Question: I am trying to split a value in Nintex, Sharepoint 2010
My value: 'ABCDS456'
I want to split '""' and return this:
'ABCD'
'123456'
But when I try this, it returns an error:
'Error in regular expression action. parsing "" - Illegal \ at end of pattern.'

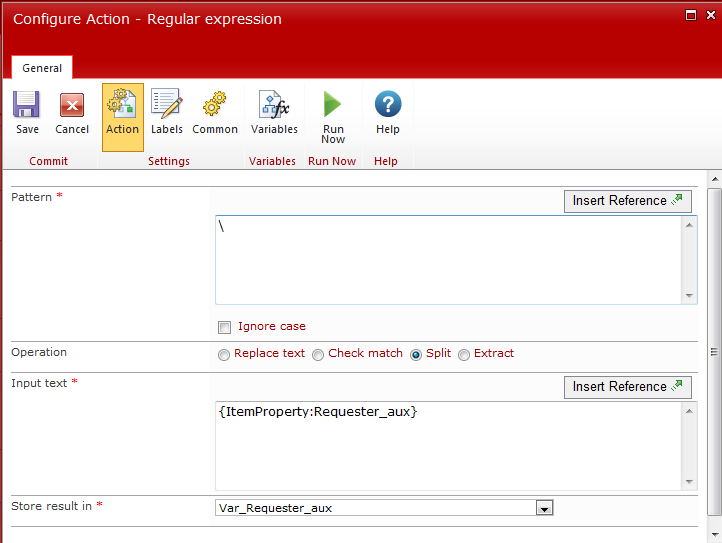
Answer: I think Mike gave the correct answer
Just use "\" instead of "" in the Pattern.
I tried this by creating a sample workflow and it is working fine with "\".